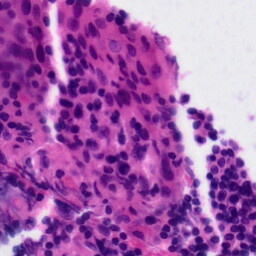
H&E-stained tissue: Tonsil